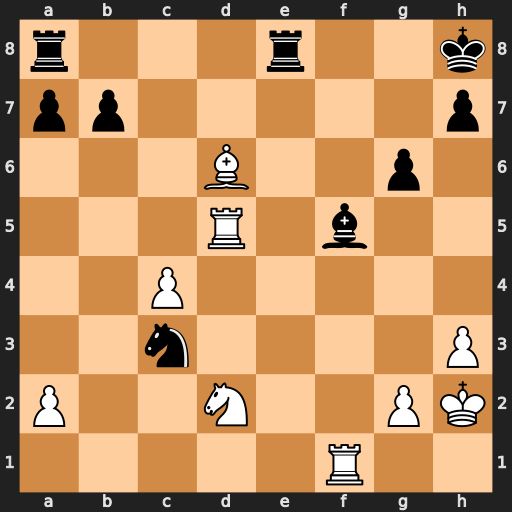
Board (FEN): r3r2k/pp5p/3B2p1/3R1b2/2P5/2n4P/P2N2PK/5R2
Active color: w
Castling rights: -
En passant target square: -
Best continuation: Be5+ Rxe5 Rxe5